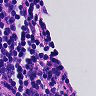
Metastatic tissue present: no